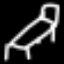
Label: bed